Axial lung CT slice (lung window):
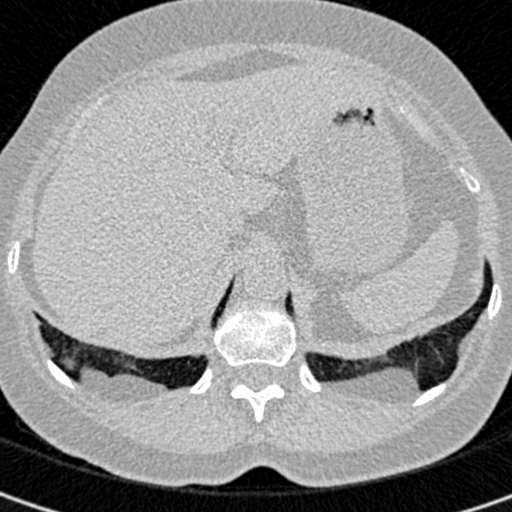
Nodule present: no